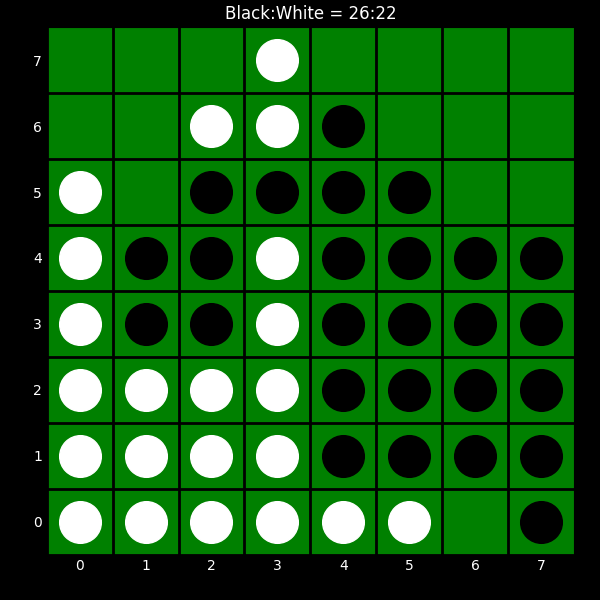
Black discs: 26
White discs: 22